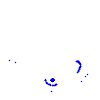
Particle: kaon